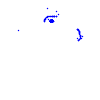
Particle: proton